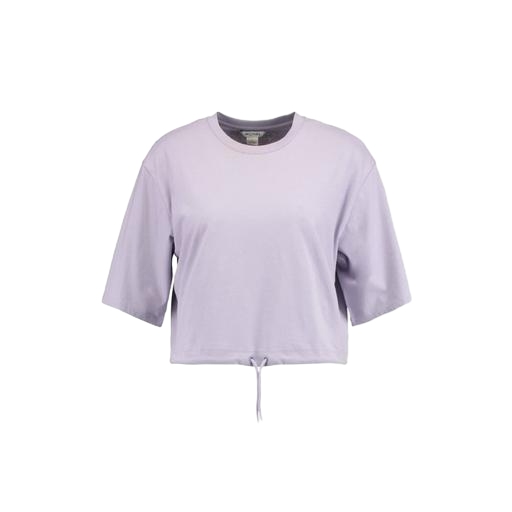
drawstring jersey t-shirt, cropped t-shirt, crop tee, white background